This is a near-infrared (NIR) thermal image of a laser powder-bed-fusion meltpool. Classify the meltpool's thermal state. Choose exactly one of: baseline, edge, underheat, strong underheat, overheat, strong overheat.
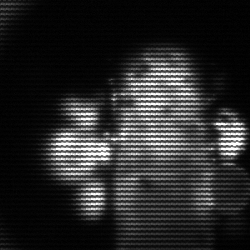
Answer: strong underheat